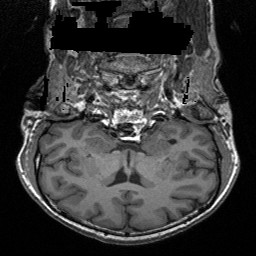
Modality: T1w
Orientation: sagittal